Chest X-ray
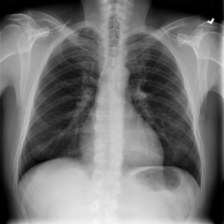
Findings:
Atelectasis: negative
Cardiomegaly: negative
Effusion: negative
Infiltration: negative
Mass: negative
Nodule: negative
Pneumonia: negative
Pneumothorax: negative
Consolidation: negative
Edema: negative
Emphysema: negative
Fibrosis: negative
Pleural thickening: negative
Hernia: negative